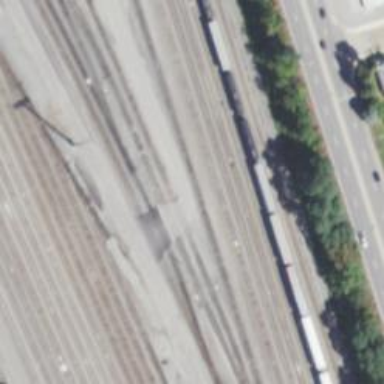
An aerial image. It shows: Railway siding for service.